Interaction volume radius: 10 \u00c5
Interaction volume height: 20 \u00c5
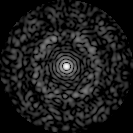
Disorder parameter: 0.8082